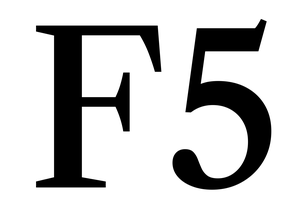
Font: LibreCaslonText_Medium